Question: Is it possible for PyCharm to resolve references in Django templates? i.e., some code completion support, and when Ctrl + click on a template variable, we should go to the relevant python object.
The Jetbrains website boasts some impressive magic about Django templates:
> Code completion works for Django tags, filters, .
The review on <URL> confirms this functionality. But I can't seem to get it to work:

I have setup the correct interpreter from my virtualenv, enabled Django Support in the settings and configured the templates directories, even invalidated and rebuilt the caches.
I'm on PyCharm v3.0.2.
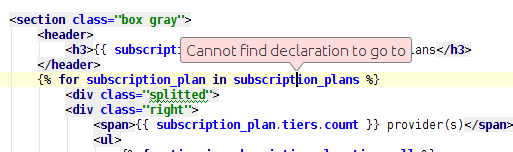
Answer: In order to get this kind of functionality, you will need to see an icon on your 'views.py' file, of the corresponding html file:
Using 3.0.2 here:

Either way, I will need to have a look at your directory and 'views.py' file before I can tell you whats wrong with your source.